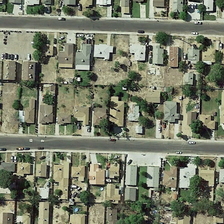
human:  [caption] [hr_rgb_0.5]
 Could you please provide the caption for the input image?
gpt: the road extending in all directions, automobile running in above .

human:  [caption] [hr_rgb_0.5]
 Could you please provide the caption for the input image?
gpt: many buildings and many green trees are in a dense residential area .

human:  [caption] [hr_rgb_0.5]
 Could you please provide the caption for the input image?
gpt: the residential buildings on both sides of the road are neatly arranged .

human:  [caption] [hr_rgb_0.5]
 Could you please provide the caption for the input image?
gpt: many buildings and many green trees are in a dense residential area .

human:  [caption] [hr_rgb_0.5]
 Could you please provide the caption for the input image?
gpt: the residential buildings on both sides of the road are neatly arranged .